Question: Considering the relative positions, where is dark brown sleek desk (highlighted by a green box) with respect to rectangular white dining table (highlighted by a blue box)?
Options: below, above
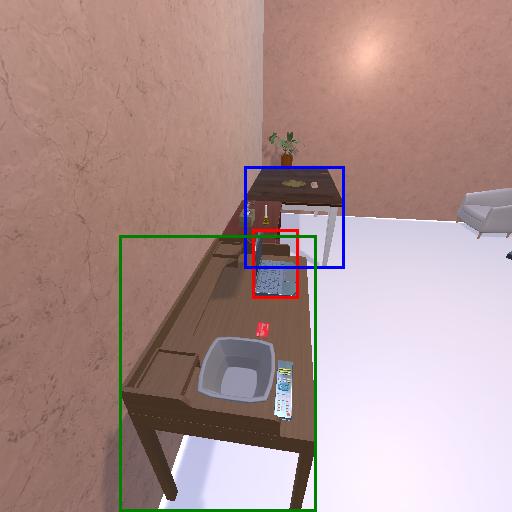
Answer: below